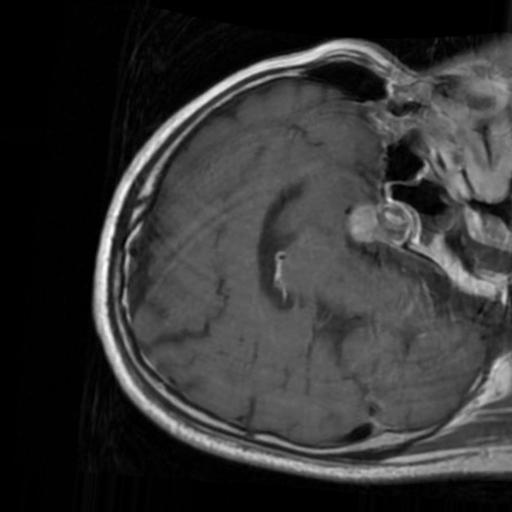
Label: brain_tumor